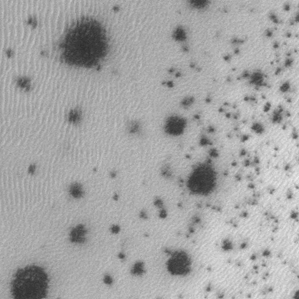
Label: frost